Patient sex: M
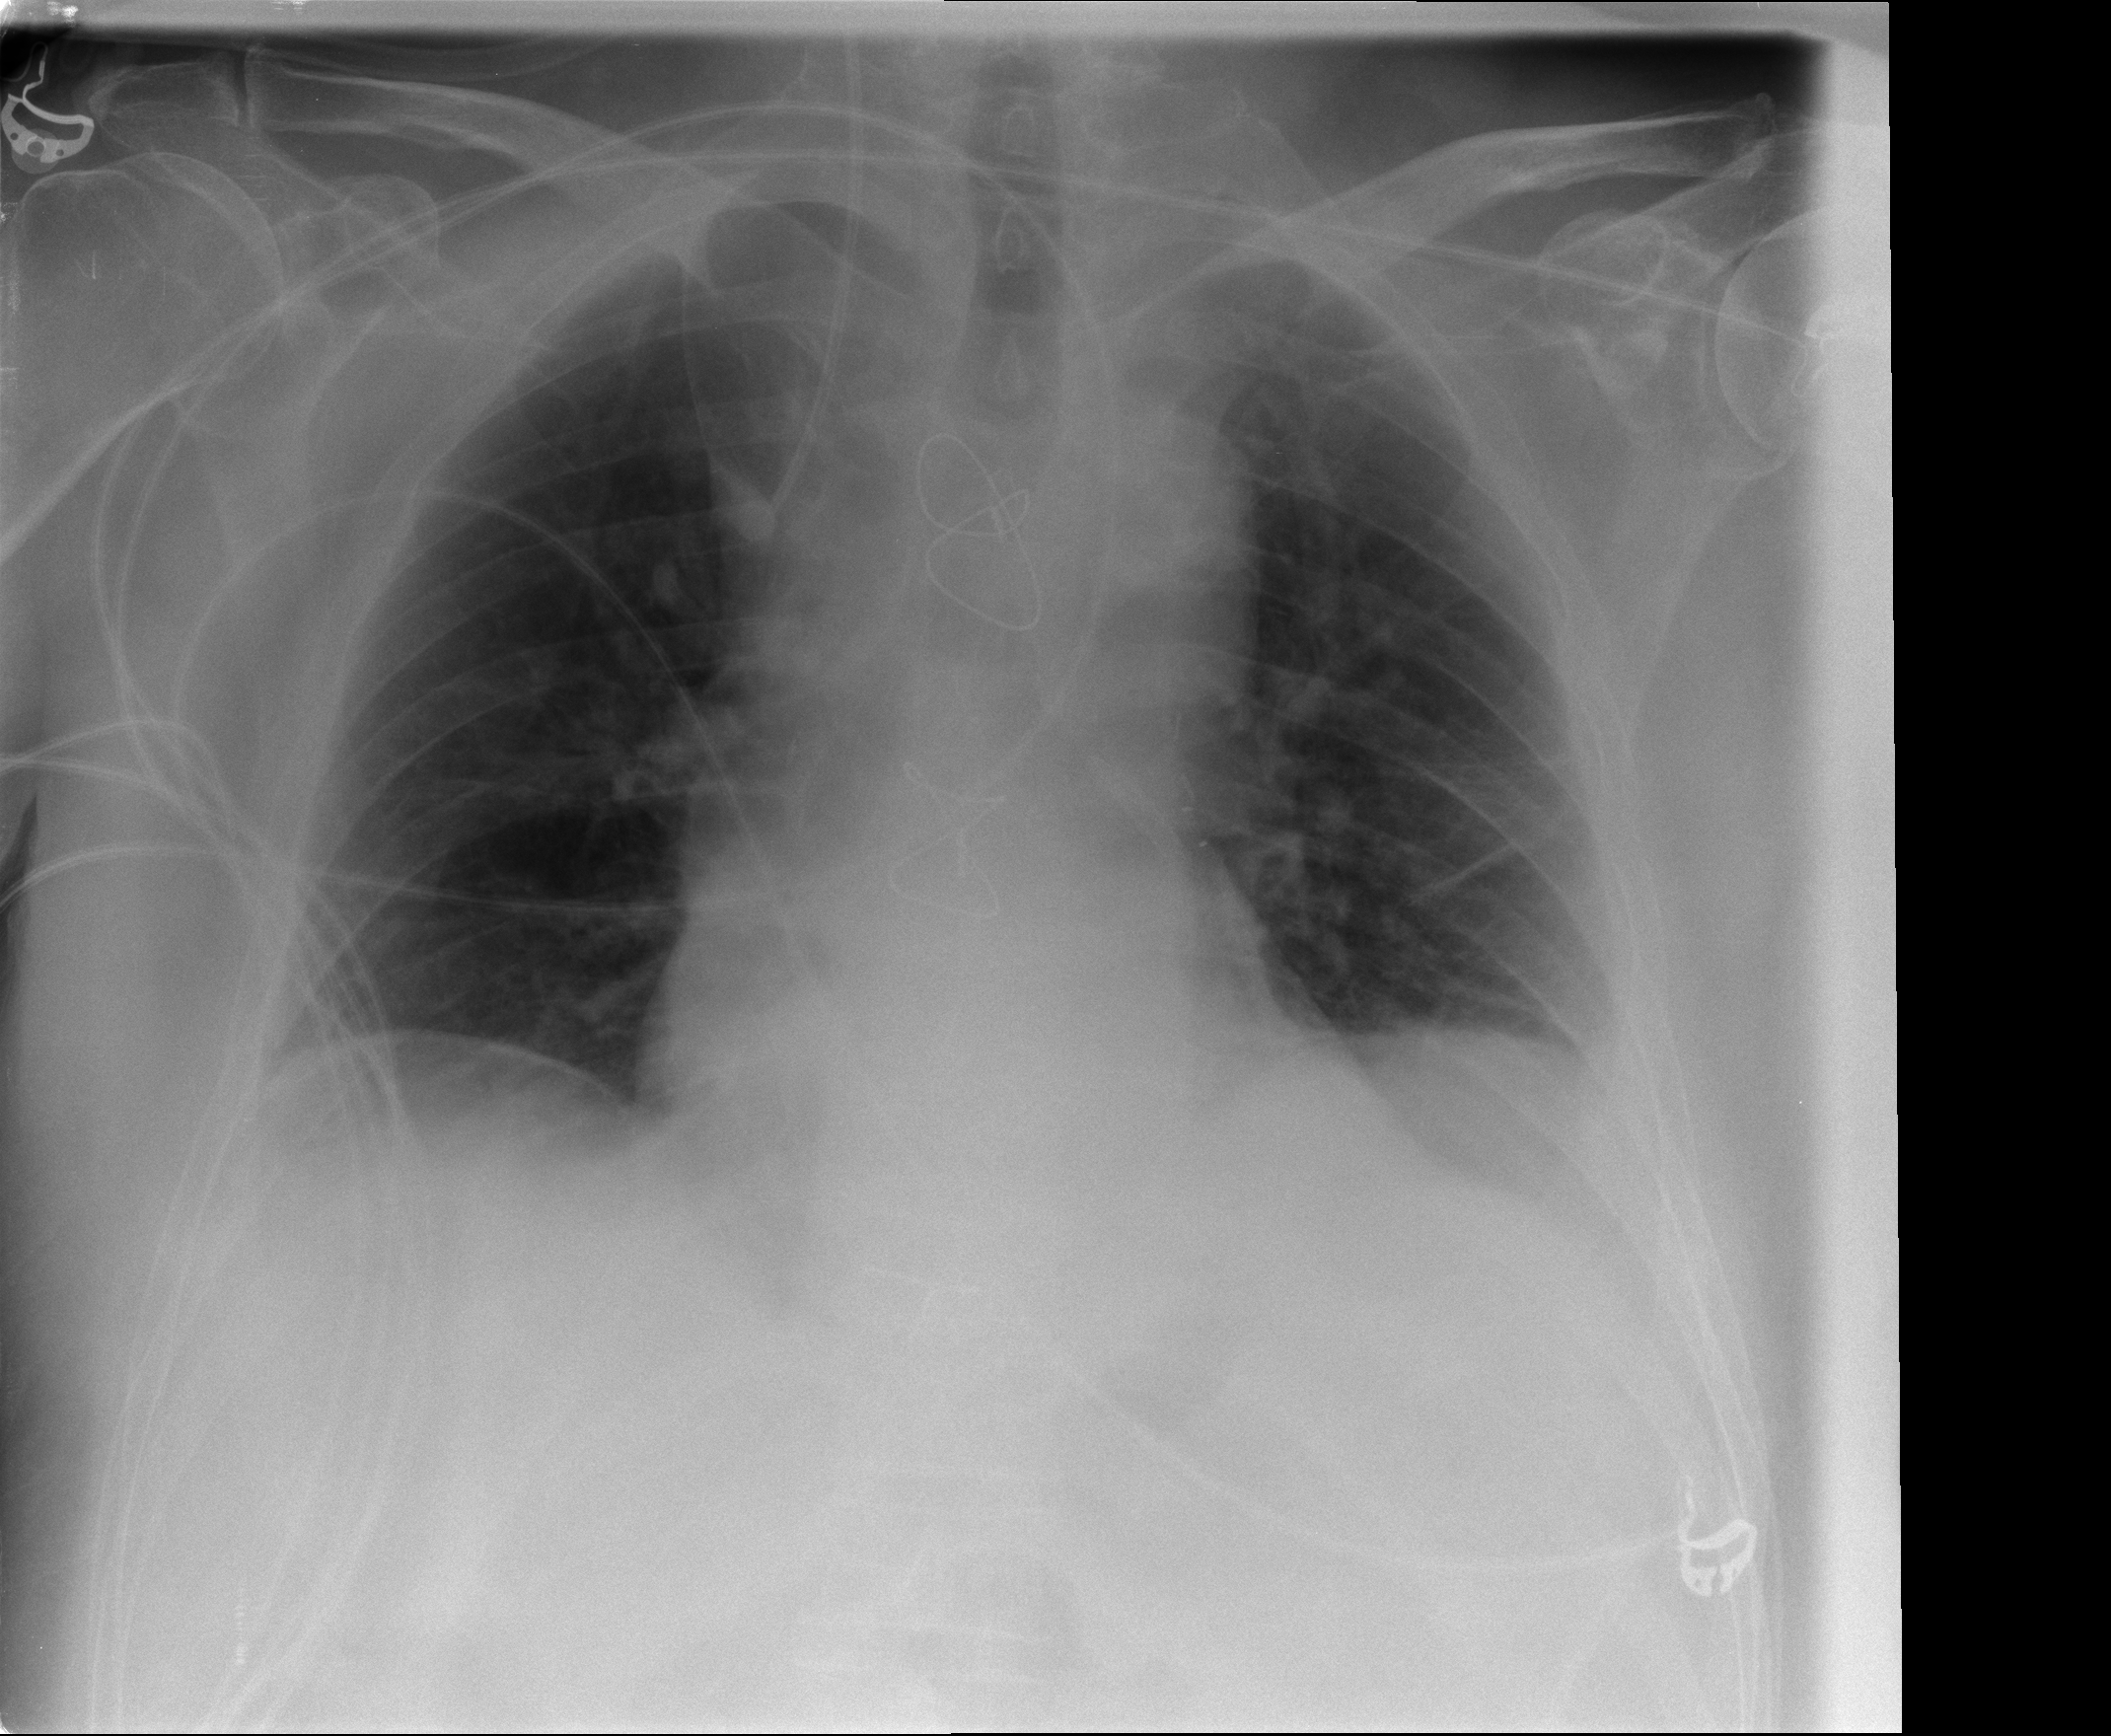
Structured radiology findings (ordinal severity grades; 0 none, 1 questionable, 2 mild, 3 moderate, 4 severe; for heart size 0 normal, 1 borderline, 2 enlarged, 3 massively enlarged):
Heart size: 0
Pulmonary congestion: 0
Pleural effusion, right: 0
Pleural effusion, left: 0
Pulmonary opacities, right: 0
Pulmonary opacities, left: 0
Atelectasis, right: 0
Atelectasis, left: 2